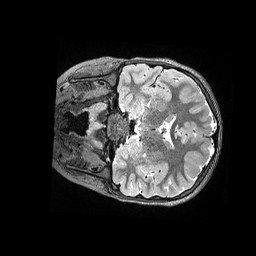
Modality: T2w
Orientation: coronal
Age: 9
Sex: female
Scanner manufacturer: siemens
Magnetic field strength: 3 T
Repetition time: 3.2 s
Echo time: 0.564 s